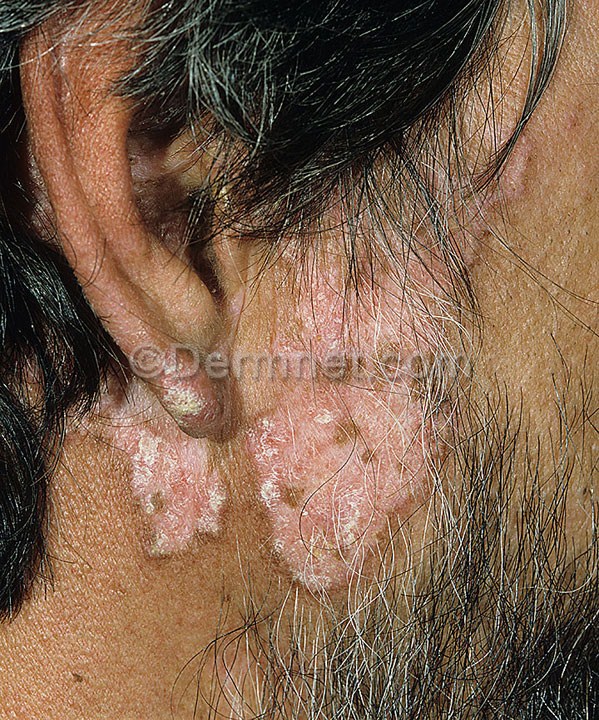
Disease: Lupus and other Connective Tissue diseases